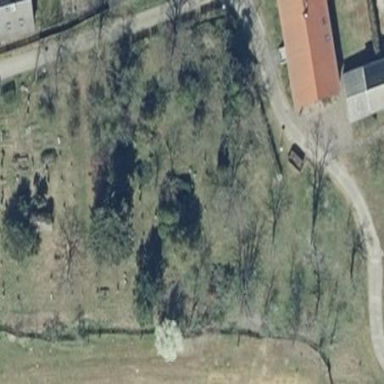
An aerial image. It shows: Cemetery.